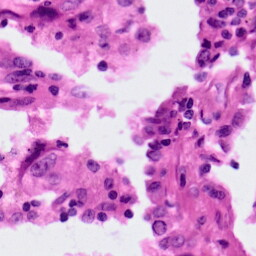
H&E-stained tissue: Lung